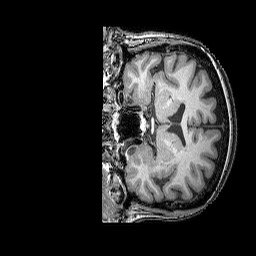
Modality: T1w
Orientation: coronal
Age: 68
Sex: female
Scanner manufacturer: siemens
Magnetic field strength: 3 T
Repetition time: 2.25 s
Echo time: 0.00415 s